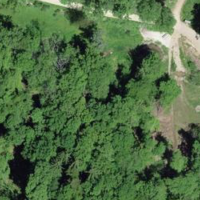
EUNIS habitat code: 41
Species observed at this site:
Discus rotundatus
Cardamine heptaphylla
Phytolacca americana
Succinea putris
Tussilago farfara
Arianta arbustorum
Filipendula ulmaria